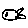
Label: fish